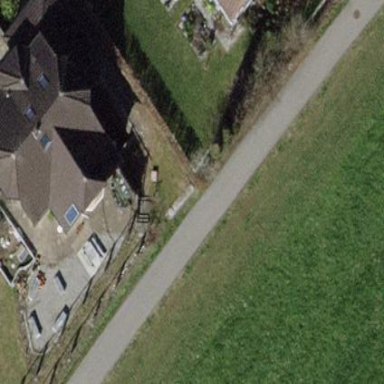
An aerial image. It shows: Half-hipped roof house.